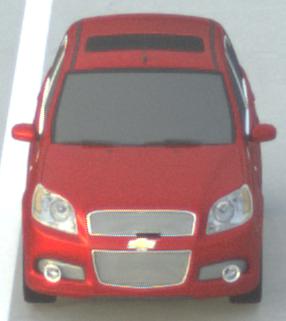
Make: Chevrolet
Model: Aveo 1.2
Detailed model: Aveo
Model produced from: 2008/06
Model produced until: 2011/01
Doors: 3
Color: red
Road condition: dry road
Daytime: sunrise or sunset
Contrast: low contrast